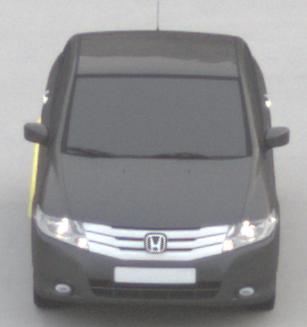
Make: Honda
Model: City
Detailed model: Gen. 6
Model produced from: 2008
Model produced until: 2013
Doors: 4
Color: gray
Road condition: dry road
Daytime: sunrise or sunset
Contrast: low contrast